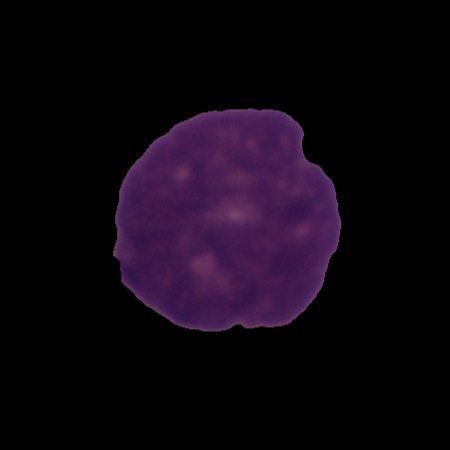
Label: cancer